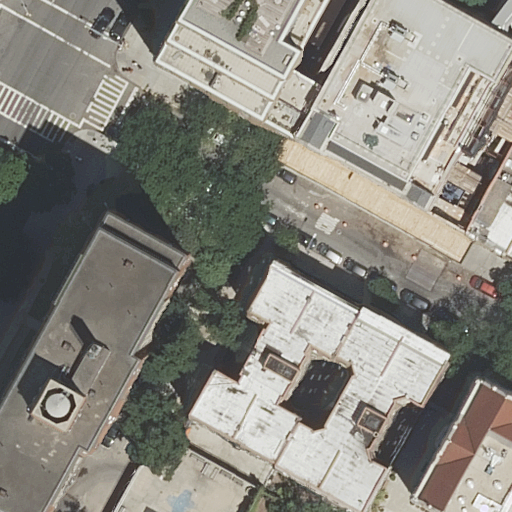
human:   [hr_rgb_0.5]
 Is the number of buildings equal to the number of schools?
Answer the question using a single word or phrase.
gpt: no

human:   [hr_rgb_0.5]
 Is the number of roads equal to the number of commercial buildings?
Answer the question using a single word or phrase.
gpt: no

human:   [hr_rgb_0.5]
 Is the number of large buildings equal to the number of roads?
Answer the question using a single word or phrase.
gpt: no

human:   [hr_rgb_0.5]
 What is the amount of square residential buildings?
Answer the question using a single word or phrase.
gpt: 0

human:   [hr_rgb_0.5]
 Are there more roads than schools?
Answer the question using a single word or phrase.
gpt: yes

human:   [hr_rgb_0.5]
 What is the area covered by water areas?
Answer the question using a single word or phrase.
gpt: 0m2

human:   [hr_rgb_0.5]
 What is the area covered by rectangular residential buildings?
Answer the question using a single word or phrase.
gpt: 1429m2

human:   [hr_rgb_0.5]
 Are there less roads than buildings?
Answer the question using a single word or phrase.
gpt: yes

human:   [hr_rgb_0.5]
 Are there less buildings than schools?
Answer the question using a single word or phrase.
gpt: no

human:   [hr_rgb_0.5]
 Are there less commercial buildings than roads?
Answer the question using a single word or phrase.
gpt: yes

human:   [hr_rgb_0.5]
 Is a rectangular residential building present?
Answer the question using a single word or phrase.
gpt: yes

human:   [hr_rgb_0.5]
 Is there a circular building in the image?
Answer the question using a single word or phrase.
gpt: no

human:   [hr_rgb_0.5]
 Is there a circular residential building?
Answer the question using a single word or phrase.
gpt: no

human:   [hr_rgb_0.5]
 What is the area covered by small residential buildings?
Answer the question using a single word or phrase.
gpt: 122m2

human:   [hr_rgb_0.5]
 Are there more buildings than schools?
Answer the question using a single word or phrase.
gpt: yes

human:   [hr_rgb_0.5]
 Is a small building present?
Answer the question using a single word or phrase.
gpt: yes

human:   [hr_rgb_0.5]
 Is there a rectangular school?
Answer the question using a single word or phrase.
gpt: yes

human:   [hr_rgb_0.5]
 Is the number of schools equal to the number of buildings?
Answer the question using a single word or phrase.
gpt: no

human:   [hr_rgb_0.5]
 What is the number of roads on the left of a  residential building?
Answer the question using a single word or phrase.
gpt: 3

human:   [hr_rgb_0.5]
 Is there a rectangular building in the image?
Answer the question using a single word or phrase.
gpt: yes

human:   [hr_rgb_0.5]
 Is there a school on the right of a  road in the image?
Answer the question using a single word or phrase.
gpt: yes

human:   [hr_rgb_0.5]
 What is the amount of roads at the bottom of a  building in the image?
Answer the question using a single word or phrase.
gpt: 3

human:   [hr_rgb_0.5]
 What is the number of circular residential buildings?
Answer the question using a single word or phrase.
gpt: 0

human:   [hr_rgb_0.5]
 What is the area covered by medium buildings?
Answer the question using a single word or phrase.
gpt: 631m2

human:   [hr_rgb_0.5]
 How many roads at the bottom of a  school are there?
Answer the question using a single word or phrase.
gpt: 0

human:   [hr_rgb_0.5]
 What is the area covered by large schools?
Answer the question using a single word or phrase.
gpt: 1696m2

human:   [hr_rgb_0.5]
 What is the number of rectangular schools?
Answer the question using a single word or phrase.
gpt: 1

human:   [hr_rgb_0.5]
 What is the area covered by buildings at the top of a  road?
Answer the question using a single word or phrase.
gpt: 2514m2

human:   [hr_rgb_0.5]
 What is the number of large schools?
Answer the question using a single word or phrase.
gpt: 1

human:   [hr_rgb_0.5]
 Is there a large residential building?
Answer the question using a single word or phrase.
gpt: yes

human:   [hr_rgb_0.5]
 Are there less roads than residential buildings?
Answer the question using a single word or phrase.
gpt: yes

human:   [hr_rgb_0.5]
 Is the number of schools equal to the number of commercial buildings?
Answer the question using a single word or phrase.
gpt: no

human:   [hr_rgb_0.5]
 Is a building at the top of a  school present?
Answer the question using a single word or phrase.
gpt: yes

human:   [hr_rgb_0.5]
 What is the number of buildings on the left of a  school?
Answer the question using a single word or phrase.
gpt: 10

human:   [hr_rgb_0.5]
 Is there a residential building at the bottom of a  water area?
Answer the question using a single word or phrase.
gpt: no

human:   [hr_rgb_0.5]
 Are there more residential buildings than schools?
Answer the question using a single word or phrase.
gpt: yes